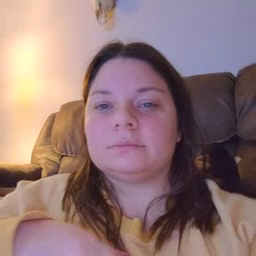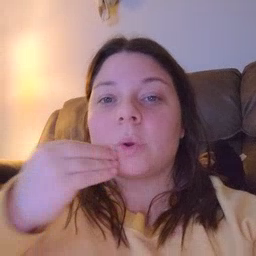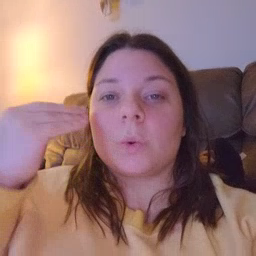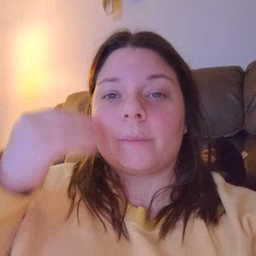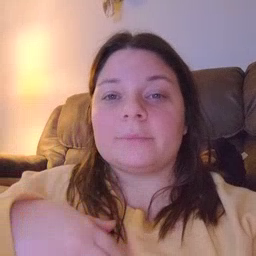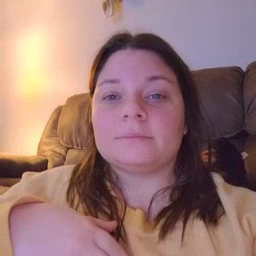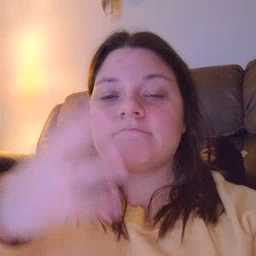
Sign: home